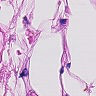
Metastatic tissue present: no